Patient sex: M
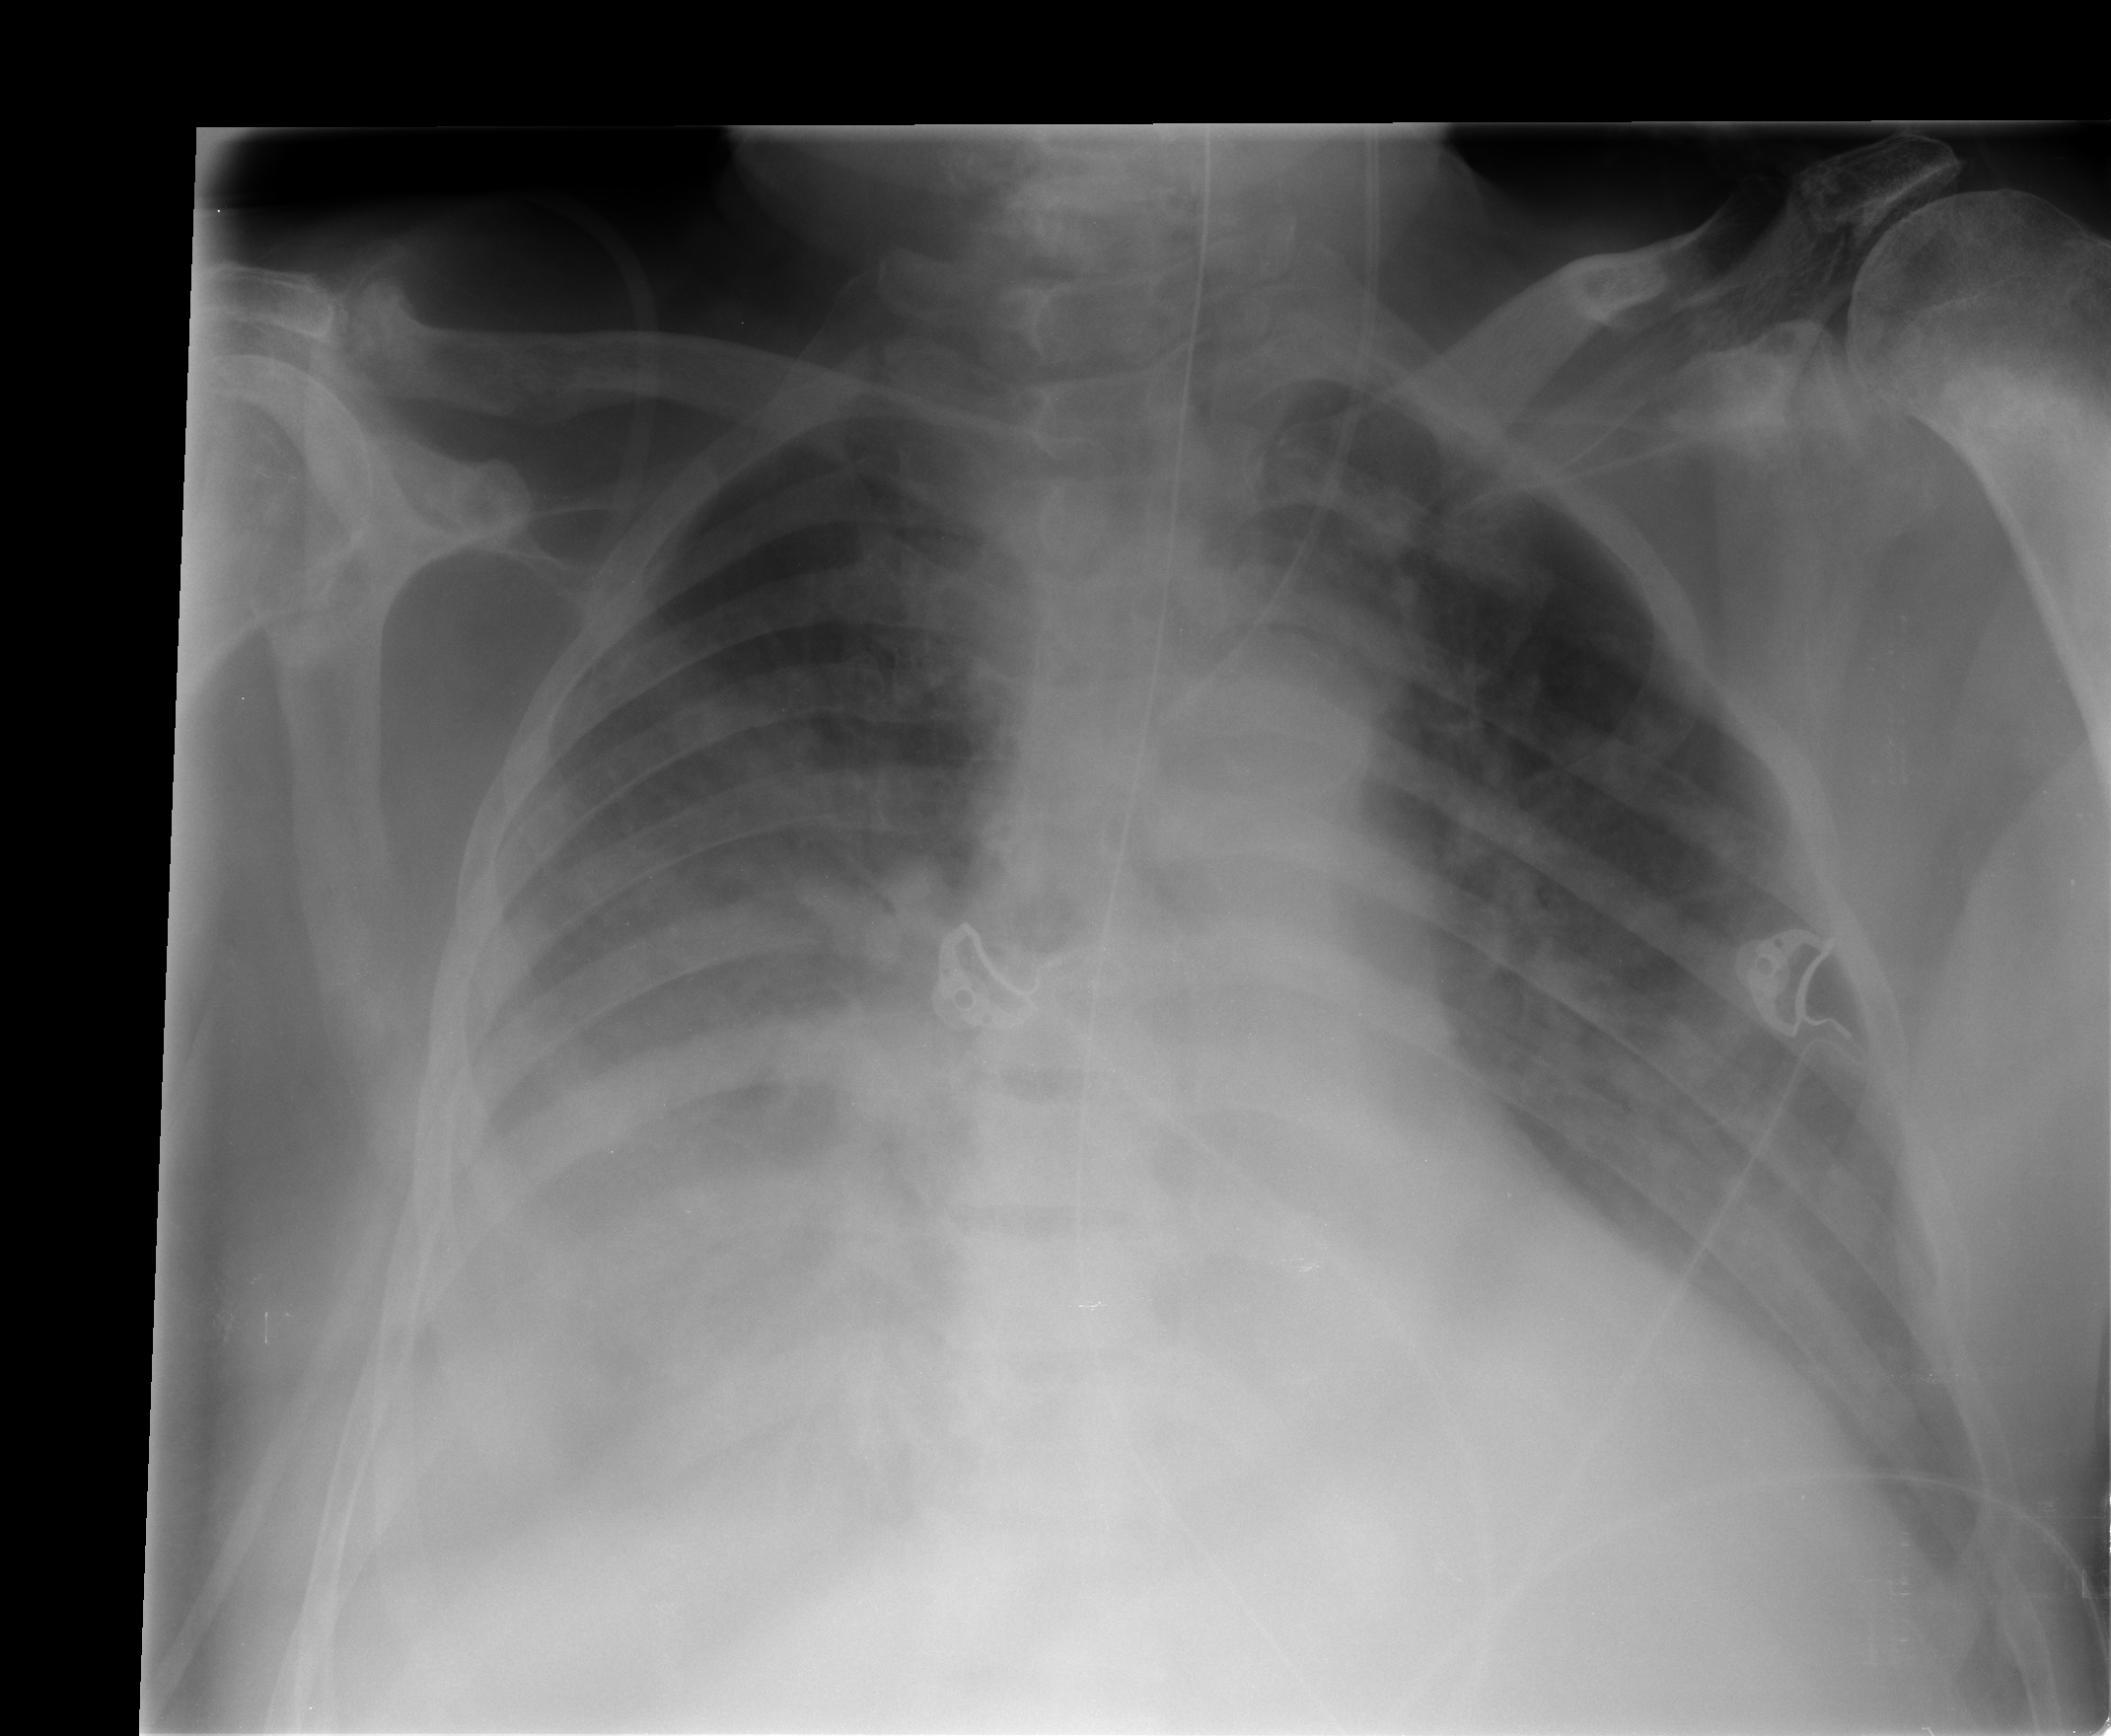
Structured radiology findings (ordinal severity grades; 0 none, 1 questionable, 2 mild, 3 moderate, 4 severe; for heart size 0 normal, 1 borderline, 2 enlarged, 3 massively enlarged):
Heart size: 2
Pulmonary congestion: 0
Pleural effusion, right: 3
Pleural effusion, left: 1
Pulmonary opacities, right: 0
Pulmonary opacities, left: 2
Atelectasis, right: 2
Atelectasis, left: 2